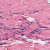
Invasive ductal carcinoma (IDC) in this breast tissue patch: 0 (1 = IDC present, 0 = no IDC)